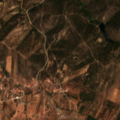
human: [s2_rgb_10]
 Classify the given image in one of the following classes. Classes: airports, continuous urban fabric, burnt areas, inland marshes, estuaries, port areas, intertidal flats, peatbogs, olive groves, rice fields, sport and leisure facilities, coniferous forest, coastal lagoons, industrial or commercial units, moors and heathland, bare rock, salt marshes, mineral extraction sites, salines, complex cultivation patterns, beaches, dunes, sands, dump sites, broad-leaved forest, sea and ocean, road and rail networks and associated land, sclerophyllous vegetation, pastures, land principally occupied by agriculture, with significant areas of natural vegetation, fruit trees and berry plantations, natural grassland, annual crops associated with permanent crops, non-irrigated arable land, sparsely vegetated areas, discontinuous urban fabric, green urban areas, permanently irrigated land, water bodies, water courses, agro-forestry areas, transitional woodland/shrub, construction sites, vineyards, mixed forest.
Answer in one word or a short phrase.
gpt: annual crops associated with permanent crops, land principally occupied by agriculture, with significant areas of natural vegetation, broad-leaved forest